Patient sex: M
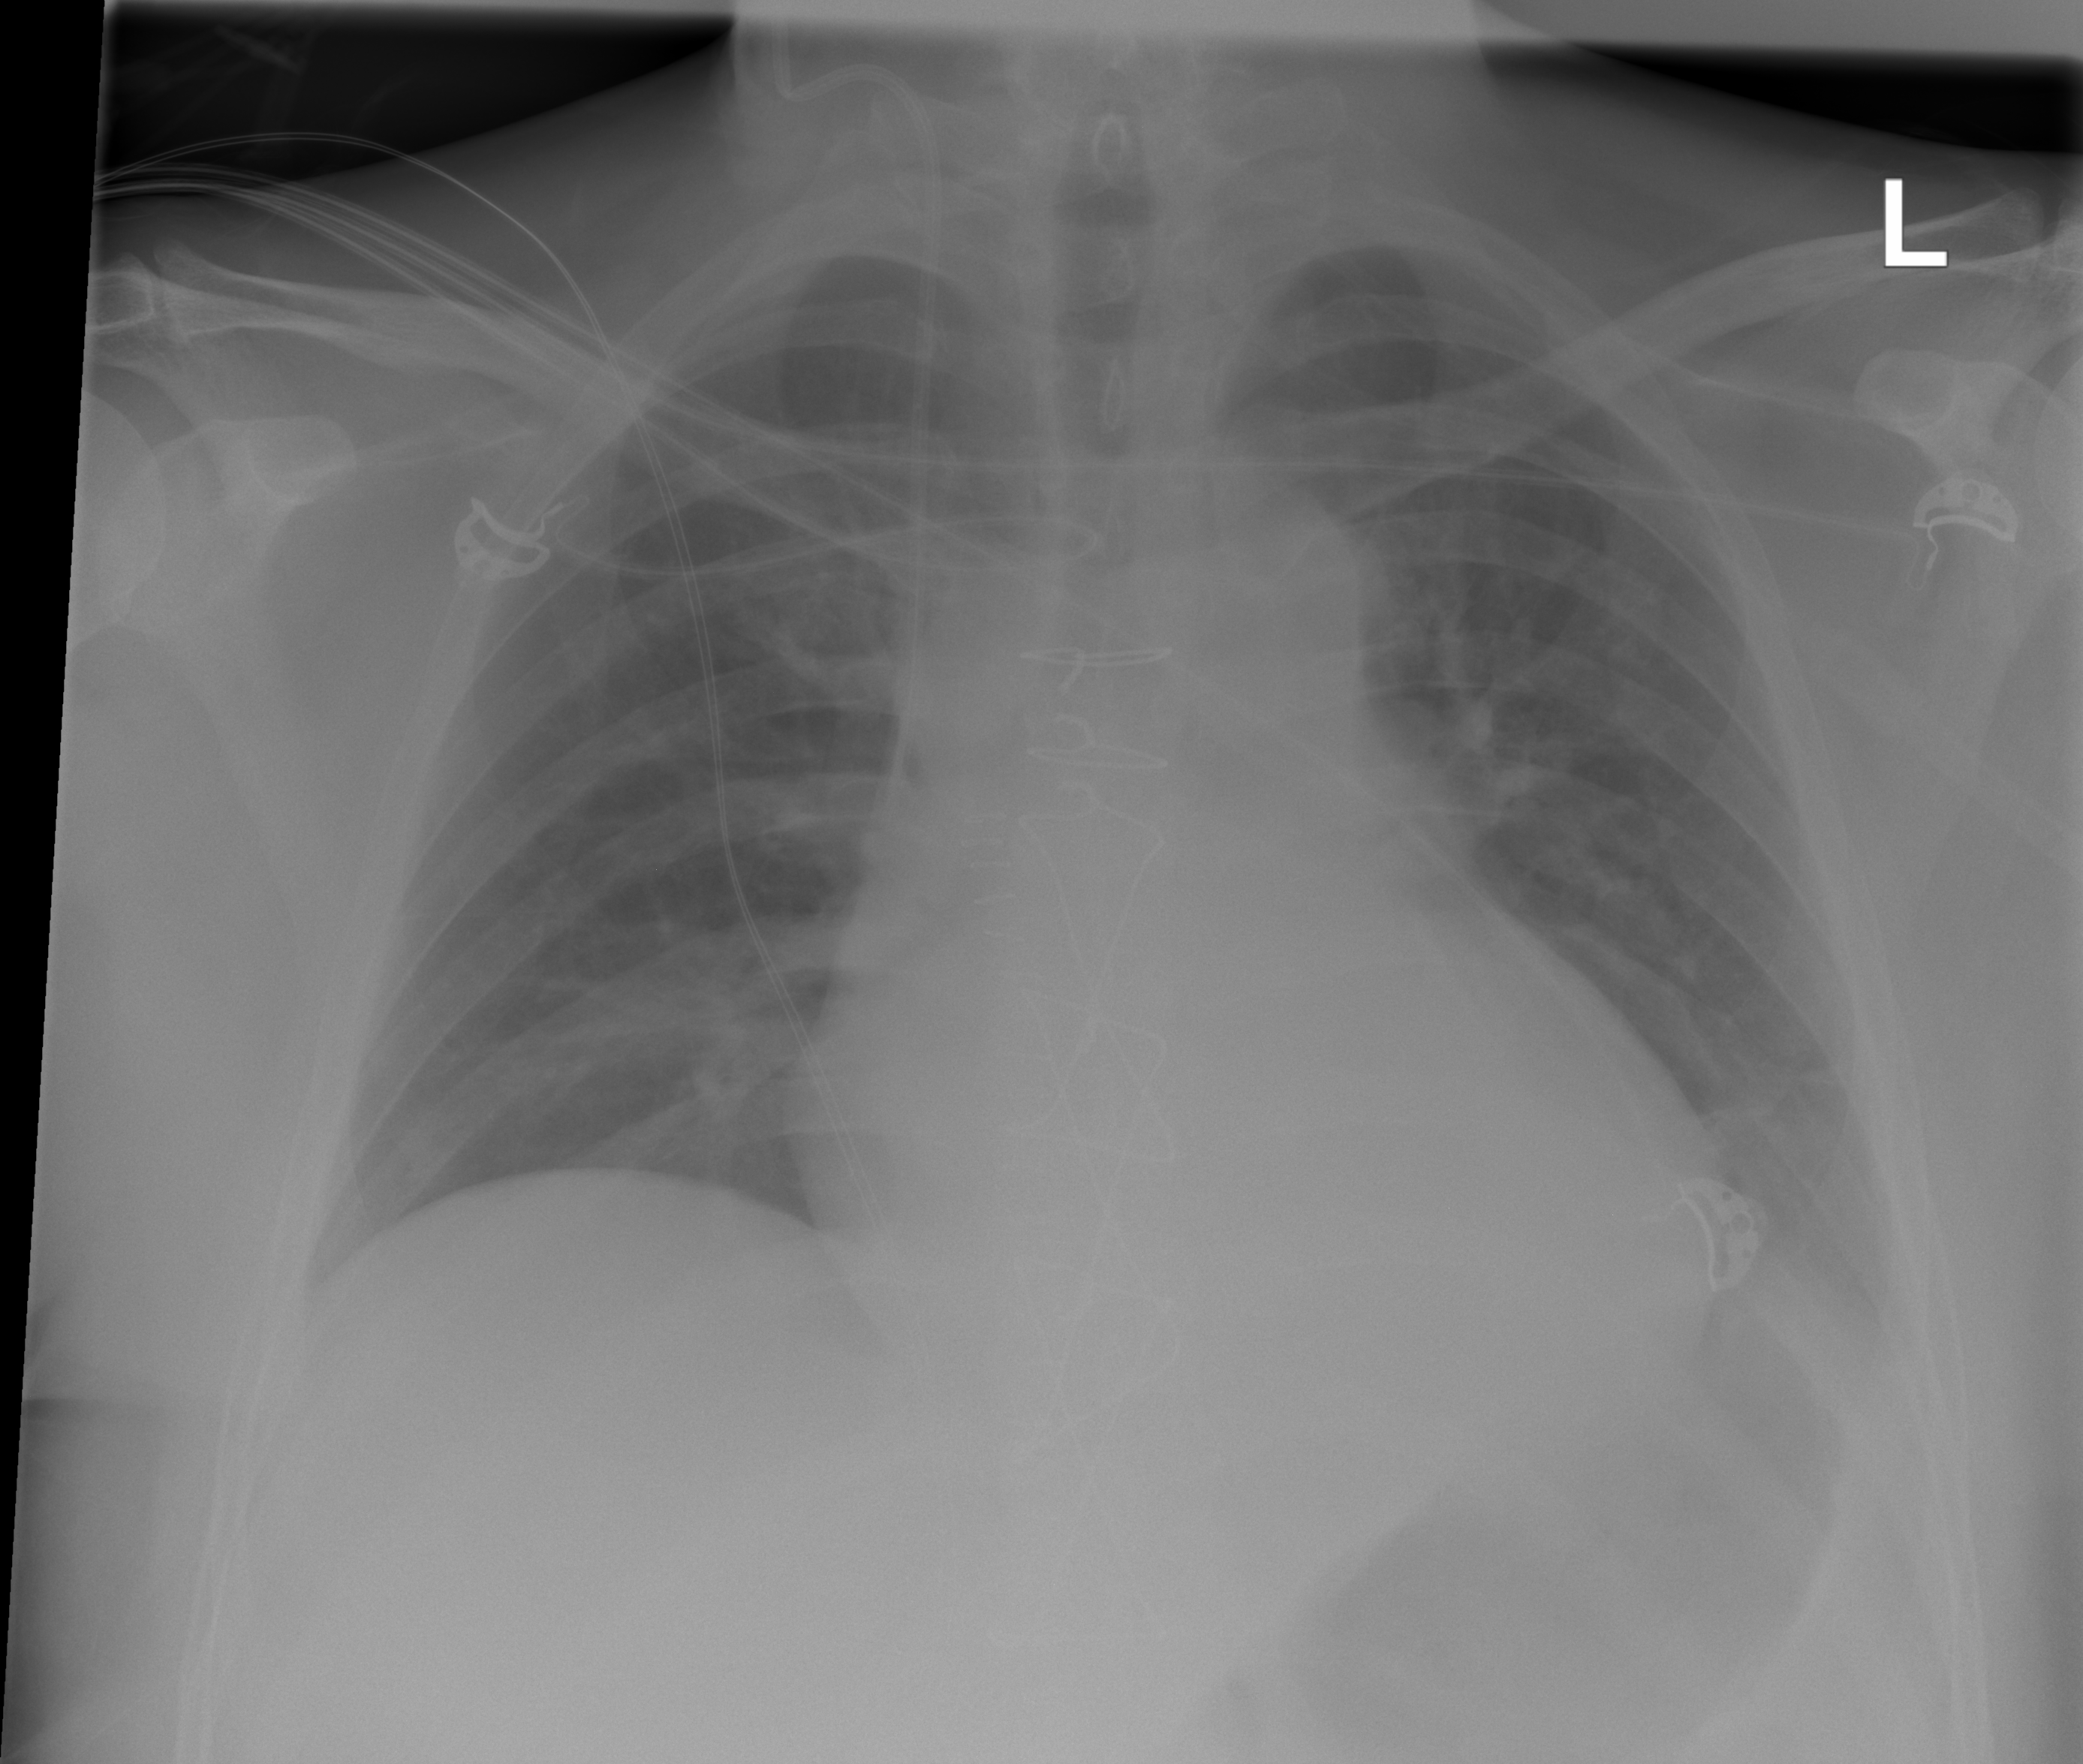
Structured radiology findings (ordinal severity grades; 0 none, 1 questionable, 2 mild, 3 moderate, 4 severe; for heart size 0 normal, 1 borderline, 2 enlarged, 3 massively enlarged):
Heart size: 2
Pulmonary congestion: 1
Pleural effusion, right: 0
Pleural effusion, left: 1
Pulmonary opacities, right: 0
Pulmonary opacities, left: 0
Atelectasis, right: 0
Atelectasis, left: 0